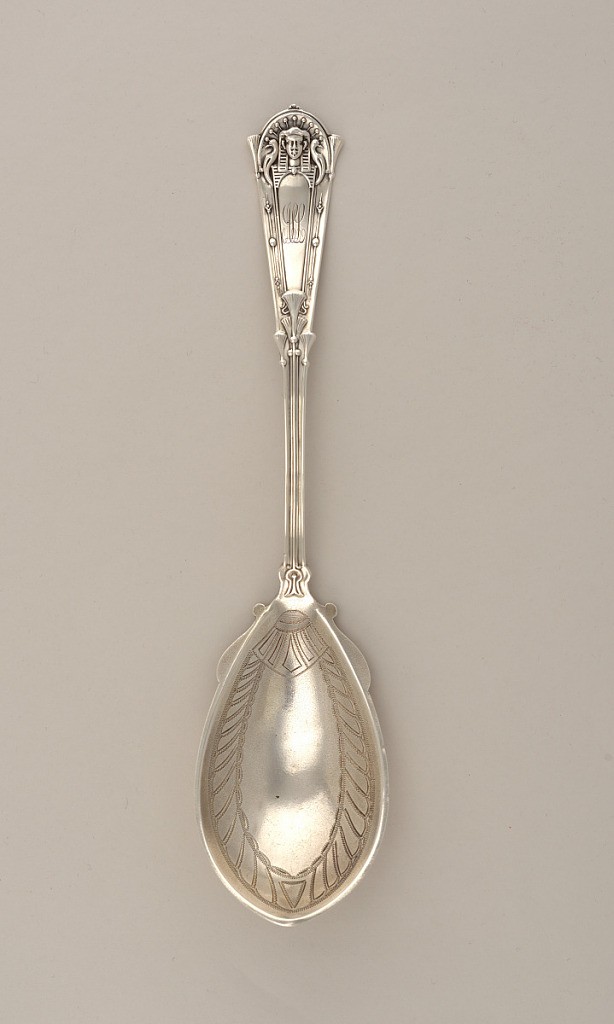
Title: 'Egyptian' Pattern Berry Spoon
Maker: Whiting Manufacturing Company, 1866 – 1926
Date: ca. 1875
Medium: silver
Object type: spoon
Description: Oval bowl, with rounded point. Narrowing towards join, with curved fins flanking each side of base. Bowl engraved with wide border of plume motif. Narrow stem, shape following form of papyrus stem, leading to tiered papyrus leaf decoration. Stem widening to flat rounded handle with pharaoh-like figure decorating terminal, flanked by peacocks in profile with papyrus leaf extending on either side, above a central reserve with engraved monogram 'ALL.' Reverse side of similar papyrus leaf decoration, devoid of pharaoh-like figure and monogram, and devoid of engraving on reverse of bowl.